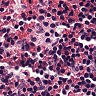
Metastatic tissue present: no